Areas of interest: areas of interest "Medical"
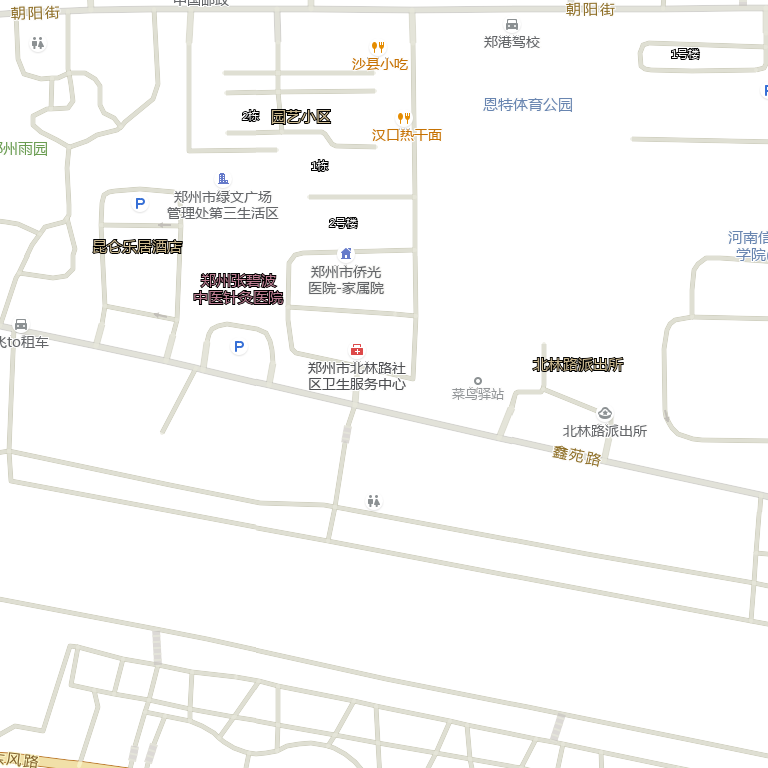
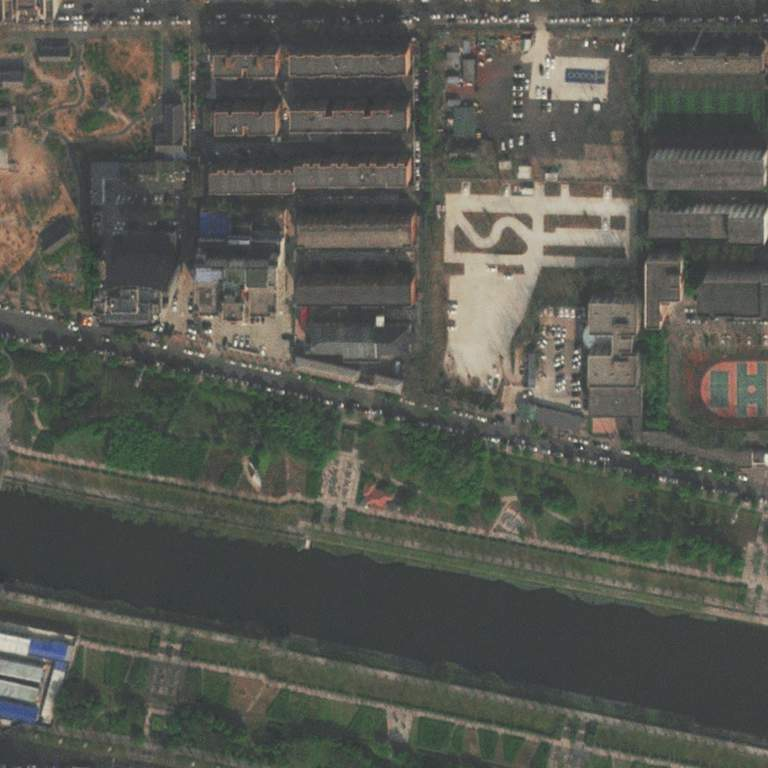